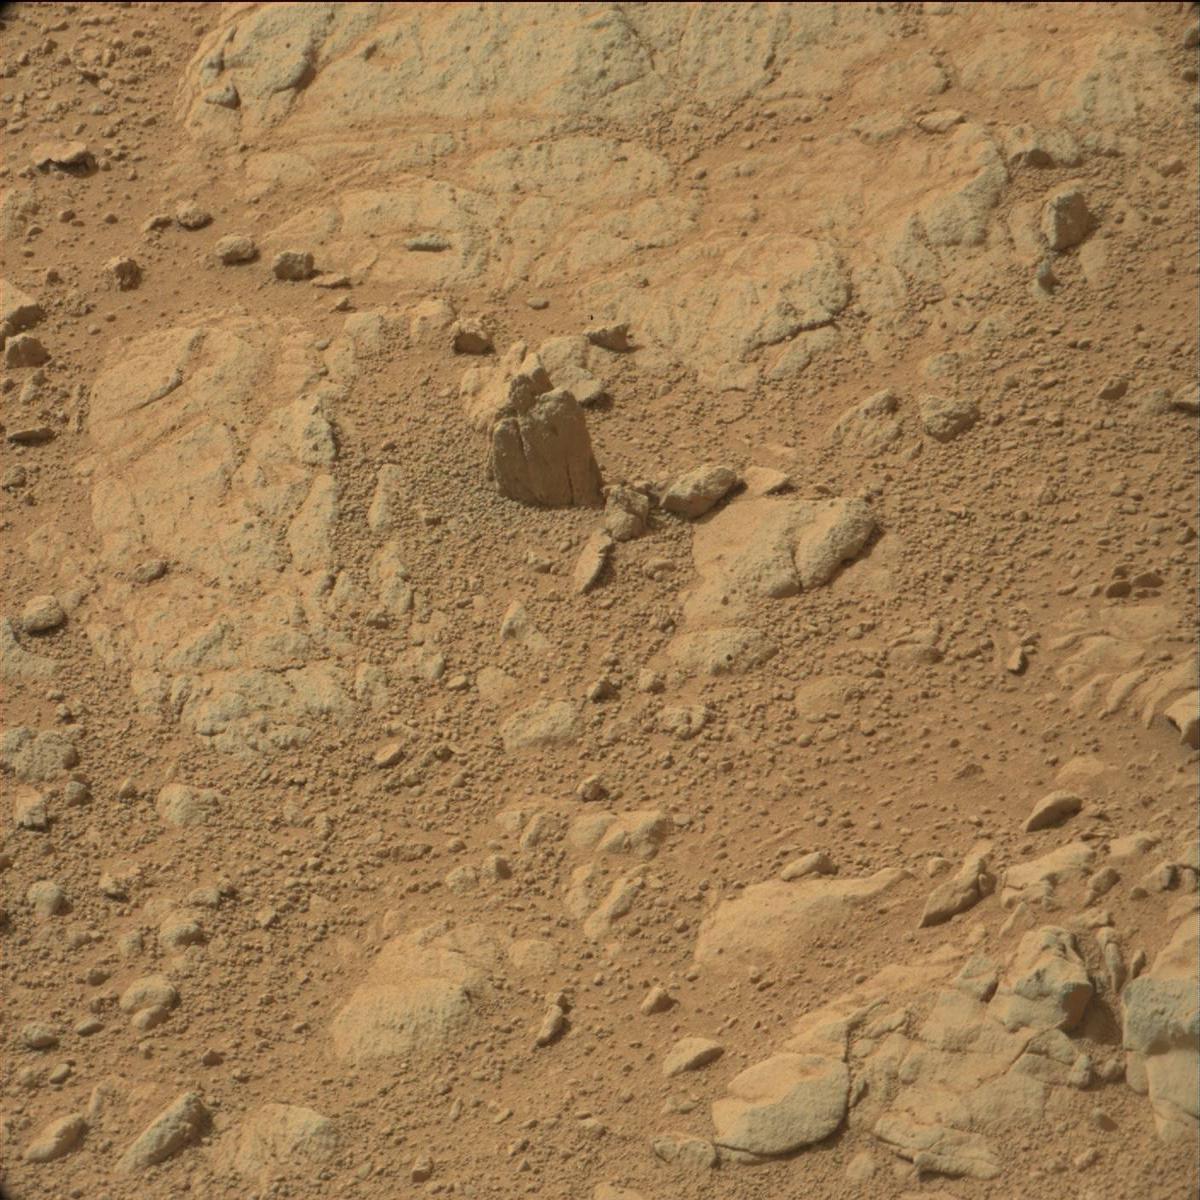
Terrain classes present: Bedrock, Rock, Sand / Soil